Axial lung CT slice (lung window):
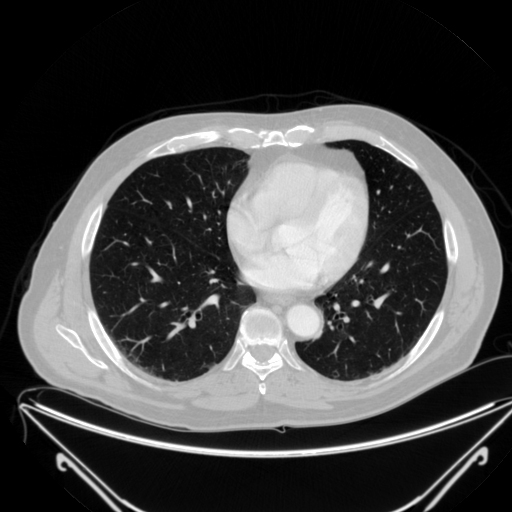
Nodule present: no